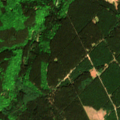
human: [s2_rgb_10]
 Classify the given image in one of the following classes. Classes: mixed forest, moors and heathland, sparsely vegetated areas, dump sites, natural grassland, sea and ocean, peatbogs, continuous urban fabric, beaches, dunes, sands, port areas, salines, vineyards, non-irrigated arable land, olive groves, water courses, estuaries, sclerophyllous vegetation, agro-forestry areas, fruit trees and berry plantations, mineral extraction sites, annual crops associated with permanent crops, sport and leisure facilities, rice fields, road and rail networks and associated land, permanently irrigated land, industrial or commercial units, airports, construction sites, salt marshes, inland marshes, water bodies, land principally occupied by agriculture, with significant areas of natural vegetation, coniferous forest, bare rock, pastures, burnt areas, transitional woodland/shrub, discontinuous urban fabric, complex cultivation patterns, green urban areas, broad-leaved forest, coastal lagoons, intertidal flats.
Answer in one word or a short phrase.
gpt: coniferous forest, mixed forest